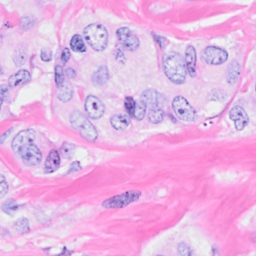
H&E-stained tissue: Breast